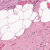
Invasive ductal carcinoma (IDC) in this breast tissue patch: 0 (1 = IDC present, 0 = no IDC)